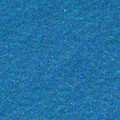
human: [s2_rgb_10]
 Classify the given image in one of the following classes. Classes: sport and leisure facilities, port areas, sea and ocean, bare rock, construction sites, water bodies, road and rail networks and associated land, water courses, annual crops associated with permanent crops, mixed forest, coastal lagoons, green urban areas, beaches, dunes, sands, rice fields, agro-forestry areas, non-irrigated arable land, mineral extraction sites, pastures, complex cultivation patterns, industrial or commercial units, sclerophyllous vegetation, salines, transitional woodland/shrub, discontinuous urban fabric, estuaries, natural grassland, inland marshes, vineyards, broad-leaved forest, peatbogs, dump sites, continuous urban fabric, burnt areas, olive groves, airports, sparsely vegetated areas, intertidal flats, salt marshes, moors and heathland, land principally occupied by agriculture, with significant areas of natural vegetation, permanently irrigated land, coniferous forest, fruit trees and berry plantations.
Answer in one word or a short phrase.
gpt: sea and ocean